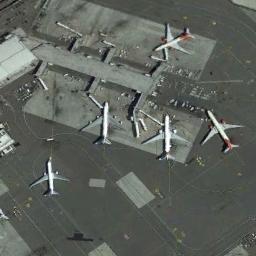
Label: airplane